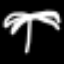
Label: palm tree